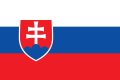
Flag of Slovakia